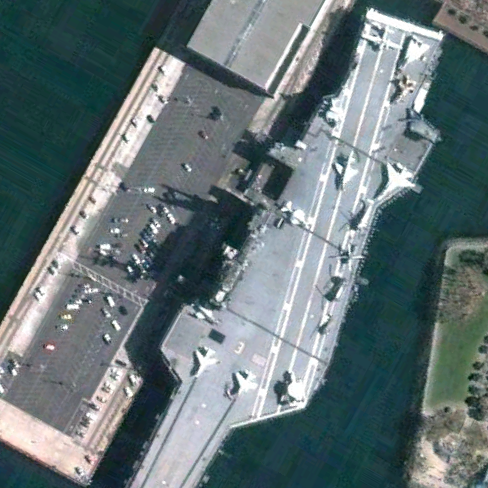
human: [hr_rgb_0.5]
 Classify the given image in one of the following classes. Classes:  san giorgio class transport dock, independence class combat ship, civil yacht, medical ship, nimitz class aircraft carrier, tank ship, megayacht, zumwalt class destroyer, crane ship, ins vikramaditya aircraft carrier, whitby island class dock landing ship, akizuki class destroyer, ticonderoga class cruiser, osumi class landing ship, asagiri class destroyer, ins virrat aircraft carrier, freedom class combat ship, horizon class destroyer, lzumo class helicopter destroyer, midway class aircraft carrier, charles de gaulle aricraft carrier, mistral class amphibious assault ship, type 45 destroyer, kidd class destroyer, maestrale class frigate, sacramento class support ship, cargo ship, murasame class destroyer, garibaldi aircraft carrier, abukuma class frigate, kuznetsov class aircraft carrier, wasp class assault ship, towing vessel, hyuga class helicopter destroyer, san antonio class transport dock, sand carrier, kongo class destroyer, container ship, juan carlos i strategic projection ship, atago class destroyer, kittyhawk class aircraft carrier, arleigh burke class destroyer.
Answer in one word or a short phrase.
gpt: Midway class aircraft carrier